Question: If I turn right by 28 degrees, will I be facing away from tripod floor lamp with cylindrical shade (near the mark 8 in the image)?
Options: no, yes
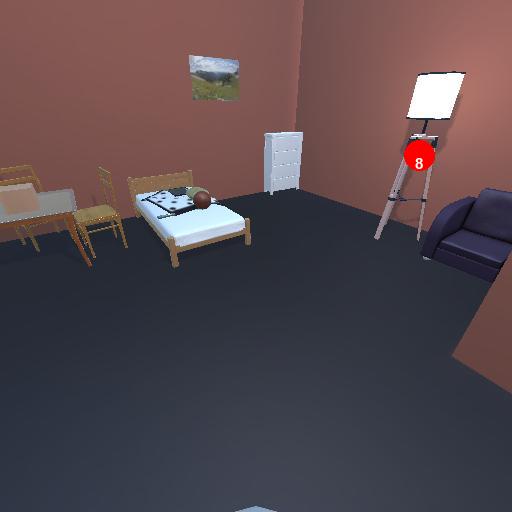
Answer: no